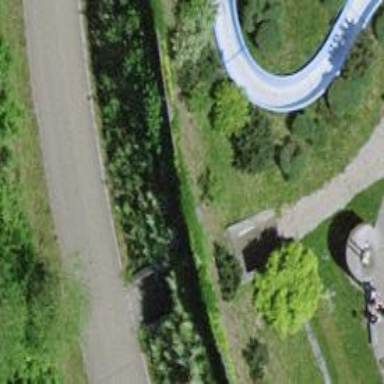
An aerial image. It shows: Entrance with barrier.